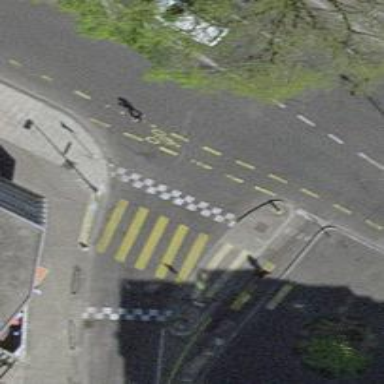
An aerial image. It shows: Uncontrolled zebra crossing on the road.